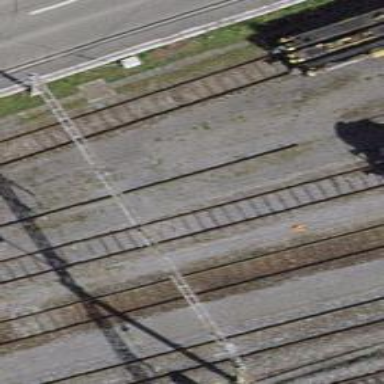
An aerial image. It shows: Catenary mast for power lines.